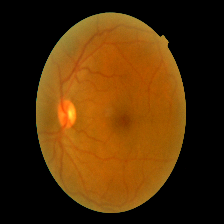
Diabetic retinopathy grade: Mild